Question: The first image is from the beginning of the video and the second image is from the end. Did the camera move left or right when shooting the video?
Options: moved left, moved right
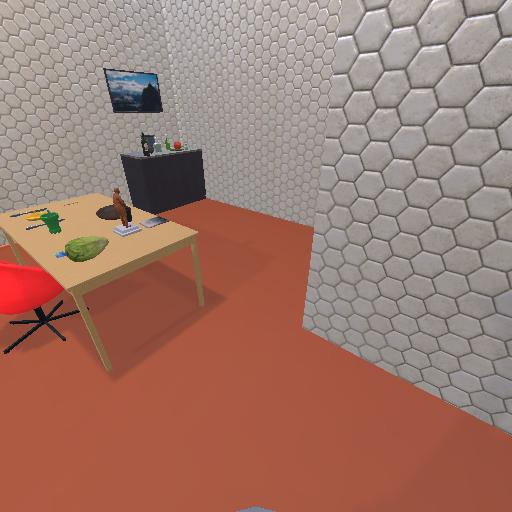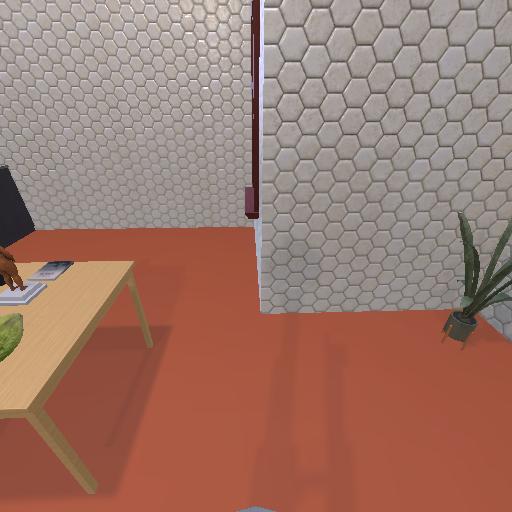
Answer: moved left